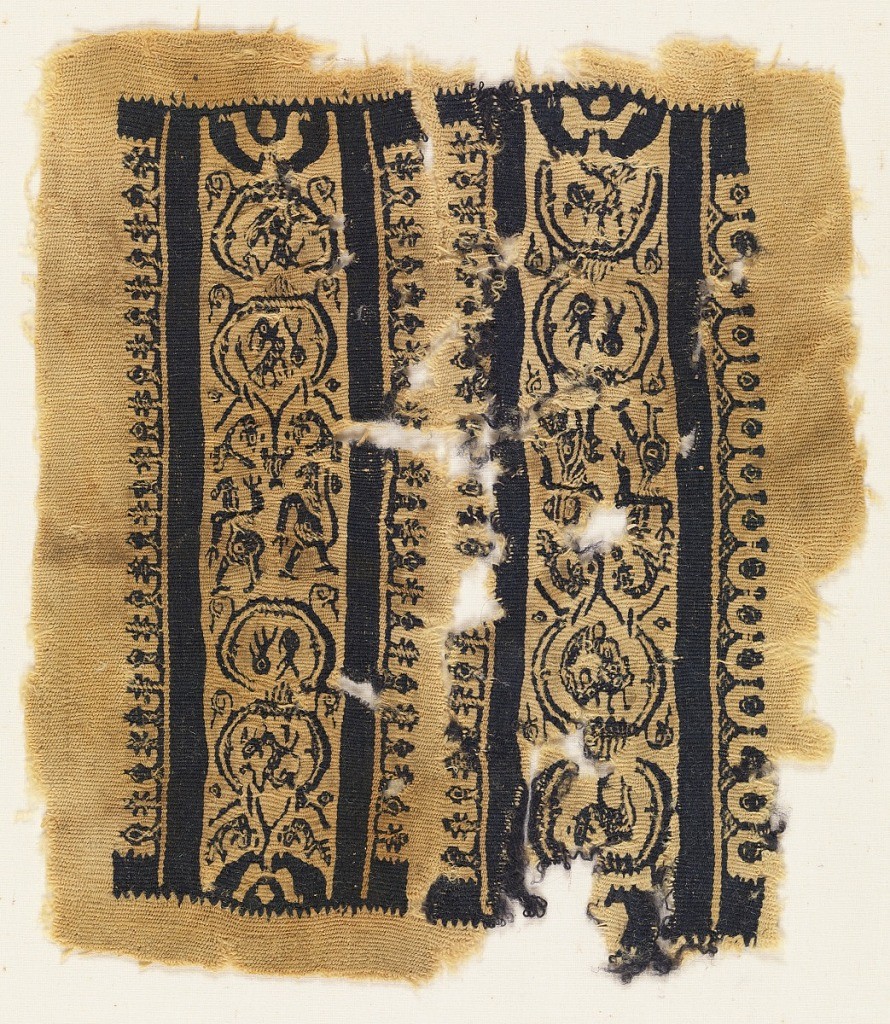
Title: Fragment
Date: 6th–7th century
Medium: wool Technique: dovetail tapestry; one weft carried at a time; S-spun white wool warp; S-spun white wool and S-spun red-purple wool wefts
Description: White tapestry-woven fragment, in very good condition, containing two narrow purple bands. Each band contains three horizontal panels, an octagon and eight-pointed star between them. The panels in embroidery and white tapestry weave are divided into very angular "mosaic" geometric patterns. Embroidery is also used on the two other motifs.